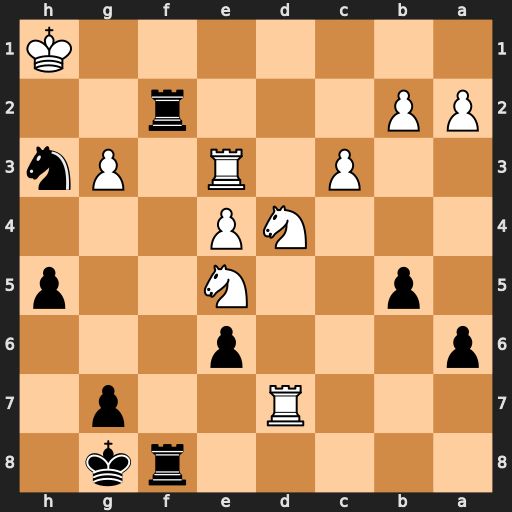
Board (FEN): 5rk1/3R2p1/p3p3/1p2N2p/3NP3/2P1R1Pn/PP3r2/7K
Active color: b
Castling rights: -
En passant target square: -
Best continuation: Rf1+ Kg2 R8f2+ Kxh3 Rh1#